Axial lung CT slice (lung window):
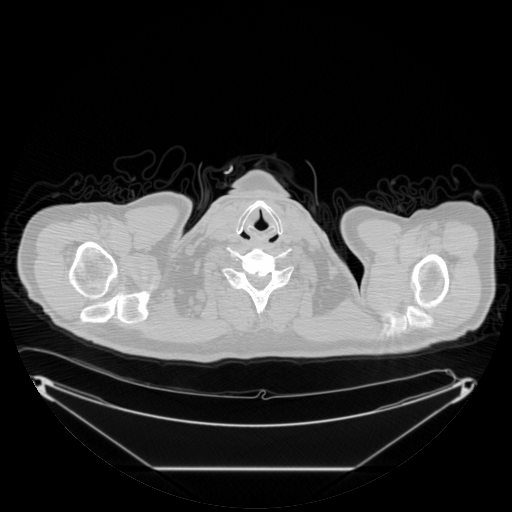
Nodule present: no